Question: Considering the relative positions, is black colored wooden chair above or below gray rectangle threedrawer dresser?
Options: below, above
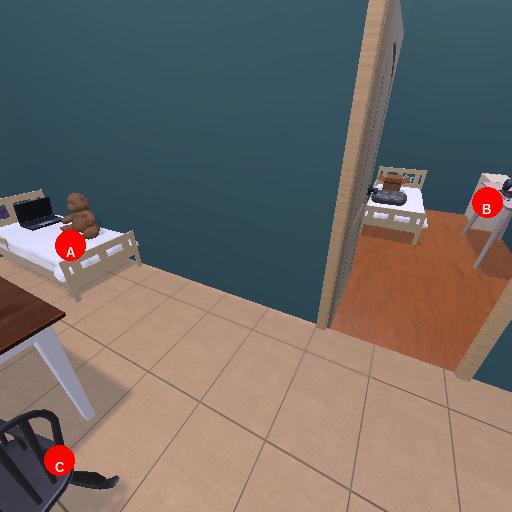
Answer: below